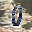
Label: 0